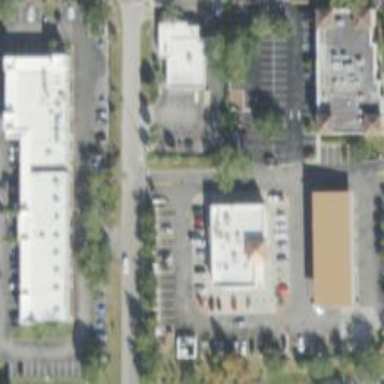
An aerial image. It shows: Convenience shop.